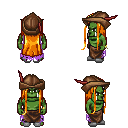
a pixel art fantasy rpg character, male body template, orc, green skin, maroon tattered cape, robe skirt, light blonde extra-long hairstyle, leather cap, bracelets, white slippers, four views (front, back, left, right), 2x2 character sprite sheet, small pixel art, hard edges, no anti-aliasing